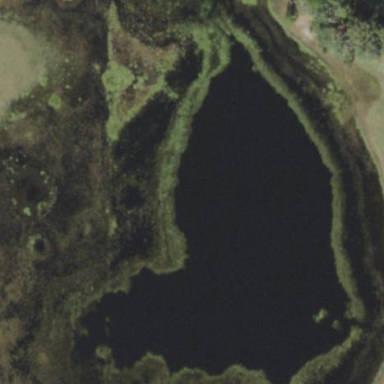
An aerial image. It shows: Serene lake surrounded by nature.